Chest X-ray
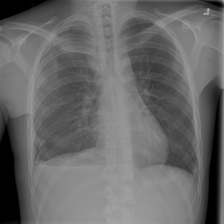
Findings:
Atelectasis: negative
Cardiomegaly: negative
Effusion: positive
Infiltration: negative
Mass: negative
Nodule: negative
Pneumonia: negative
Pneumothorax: positive
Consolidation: negative
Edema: negative
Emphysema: negative
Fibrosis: negative
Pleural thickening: negative
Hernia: negative